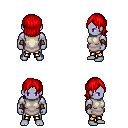
a pixel art fantasy rpg character, male body template, dark elf, purple skin, white tunic, gold greaves, red long bangs hairstyle, cloth bracers, four views (front, back, left, right), 2x2 character sprite sheet, small pixel art, hard edges, no anti-aliasing